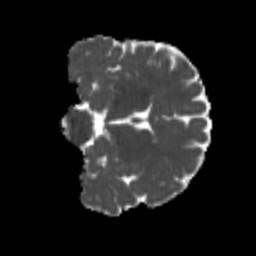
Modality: MD
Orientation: coronal
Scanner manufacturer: siemens
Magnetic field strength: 3 T
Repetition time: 4 s
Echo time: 0.0594 s